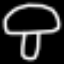
Label: mushroom